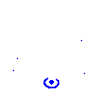
Particle: electron